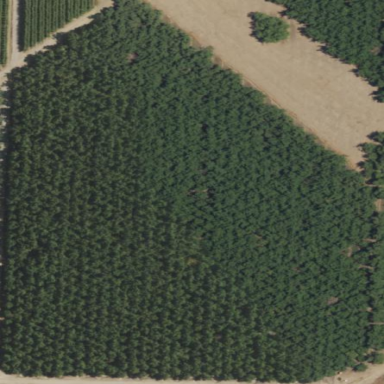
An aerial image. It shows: Orchard.